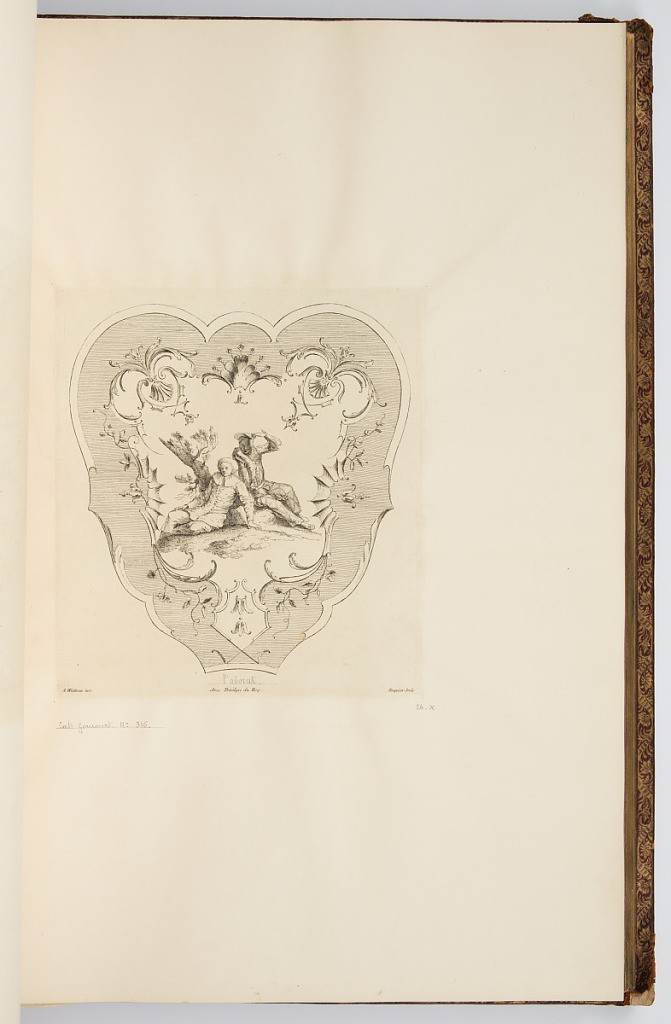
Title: L'Odorat
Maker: Antoine Watteau, French, 1684–1721
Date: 1723-1735
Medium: Etching on laid paper
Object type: Bound print
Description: Heart shaped cartouche with a vignette of two Commedia dell'arte figures (Pierrot and Harlequin) sitting in a landscape. They are surrounded by scrolls, batwings, and vines. The plate is signed; the title is inscribed in graphite, but can be found printed in other versions of the plate.